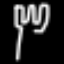
Label: fork